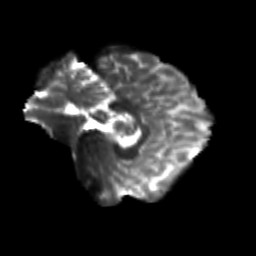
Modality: T2w
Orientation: sagittal
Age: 25
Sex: female
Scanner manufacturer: siemens
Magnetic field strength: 3 T
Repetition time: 3.5 s
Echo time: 0.125 s